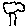
Label: tree